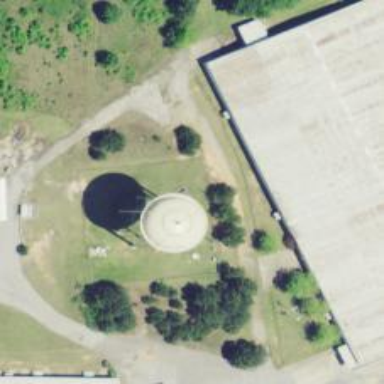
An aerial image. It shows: Water tower that is man-made.